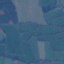
Land use / land cover class: Pasture